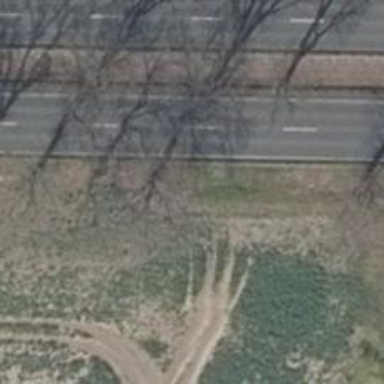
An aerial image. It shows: Row of deciduous broadleaved trees.